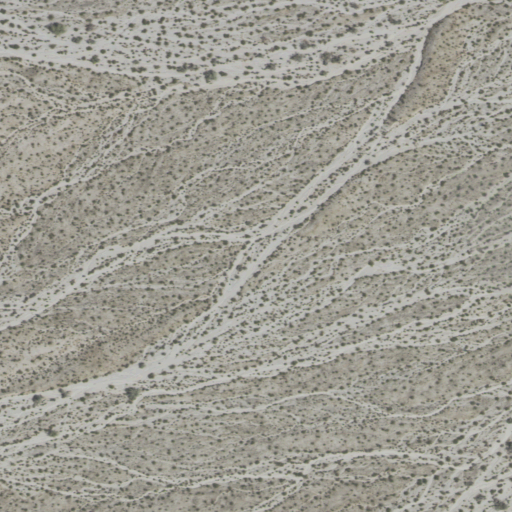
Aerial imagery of mountains in California named Chemehuevi Mountains containing only shrub